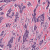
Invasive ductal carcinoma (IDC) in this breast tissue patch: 1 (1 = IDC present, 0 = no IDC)